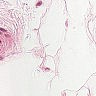
Metastatic tissue present: no